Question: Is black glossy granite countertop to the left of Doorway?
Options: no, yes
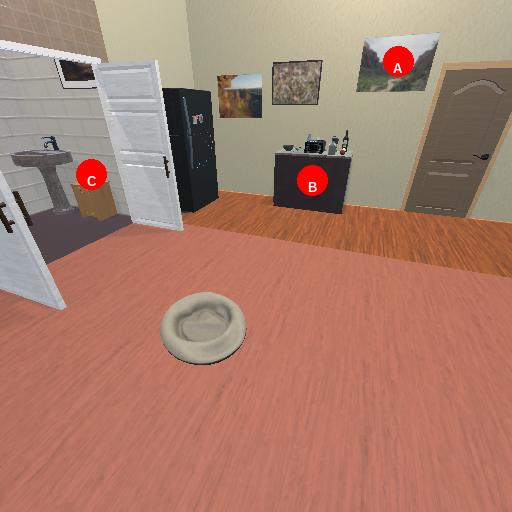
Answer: no